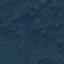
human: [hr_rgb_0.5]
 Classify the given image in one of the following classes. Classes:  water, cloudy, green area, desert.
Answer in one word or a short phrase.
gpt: green area